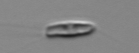
Label: Chrysochromulina